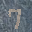
Label: 7